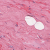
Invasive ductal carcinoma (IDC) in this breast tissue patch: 0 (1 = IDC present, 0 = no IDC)